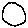
Label: circle